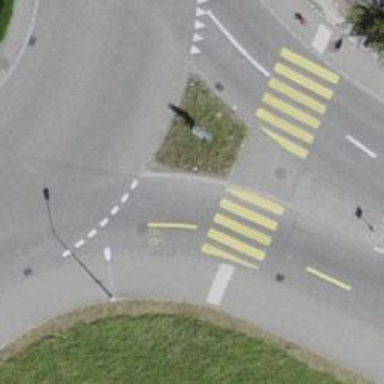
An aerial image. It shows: Marked crossing with pedestrian island.